Question: I am trying to create a table from 'highcharts'.
I am getting all the data properly to table.but as first column I need the x axis labels. how to get it. As column head I need the 'date' and as column values I need date values.
See <URL>.
Screenshot:

I am using the following code:
'''
Highcharts.drawTable = function() {
// user options
var tableTop = 310,
colWidth = 100,
tableLeft = 20,
rowHeight = 20,
cellPadding = 2.5,
valueDecimals = 1,
valueSuffix = '';
// internal variables
var chart = this,
series = chart.series,
renderer = chart.renderer,
cellLeft = tableLeft;
// draw category labels
$.each(chart.xAxis[0].categories, function(i, name) {
renderer.text(
name,
cellLeft + cellPadding,
tableTop + (i + 2) * rowHeight - cellPadding
)
.css({
fontWeight: 'bold',
})
.add();
});
$.each(series, function(i, serie) {
cellLeft += colWidth;
// Apply the cell text
renderer.text(
serie.name,
cellLeft - cellPadding + colWidth,
tableTop + rowHeight - cellPadding
)
.attr({
align: 'right'
})
.css({
fontWeight: 'bold',
color:'red'
})
.add();
$.each(serie.data, function(row, point) {
// Apply the cell text
renderer.text(
Highcharts.numberFormat(point.y, valueDecimals) + valueSuffix,
cellLeft + colWidth - cellPadding,
tableTop + (row + 2) * rowHeight - cellPadding
)
.attr({
align: 'right'
})
.css({
fontWeight: 'bold',
color:'blue'
})
.add();
// horizontal lines
if (row == 0) {
Highcharts.tableLine( // top
renderer,
tableLeft,
tableTop + cellPadding,
cellLeft + colWidth,
tableTop + cellPadding
);
Highcharts.tableLine( // bottom
renderer,
tableLeft,
tableTop + (serie.data.length + 1) * rowHeight + cellPadding,
cellLeft + colWidth,
tableTop + (serie.data.length + 1) * rowHeight + cellPadding
);
}
// horizontal line
Highcharts.tableLine(
renderer,
tableLeft,
tableTop + row * rowHeight + rowHeight + cellPadding,
cellLeft + colWidth,
tableTop + row * rowHeight + rowHeight + cellPadding
);
});
// vertical lines
if (i == 0) { // left table border
Highcharts.tableLine(
renderer,
tableLeft,
tableTop + cellPadding,
tableLeft,
tableTop + (serie.data.length + 1) * rowHeight + cellPadding
);
}
Highcharts.tableLine(
renderer,
cellLeft,
tableTop + cellPadding,
cellLeft,
tableTop + (serie.data.length + 1) * rowHeight + cellPadding
);
if (i == series.length - 1) { // right table border
Highcharts.tableLine(
renderer,
cellLeft + colWidth,
tableTop + cellPadding,
cellLeft + colWidth,
tableTop + (serie.data.length + 1) * rowHeight + cellPadding
);
}
});
'''
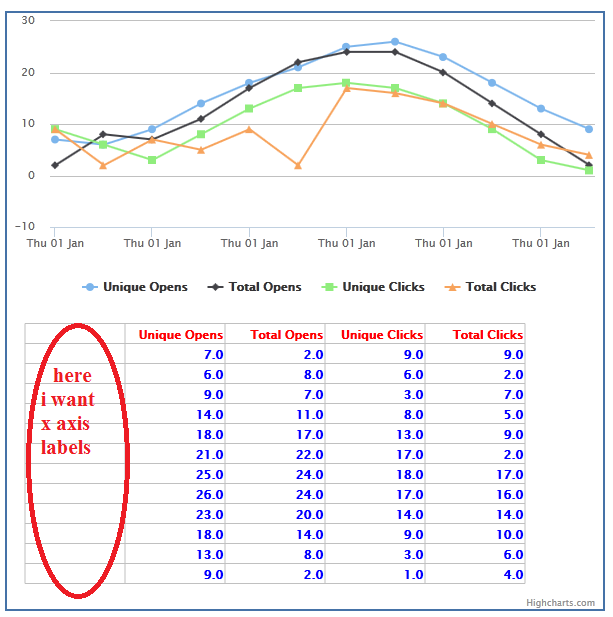
Answer: You can get the x axis labels using:
'''
Highcharts.dateFormat('%a %d %b',point.x)
'''
Something like this <URL>.